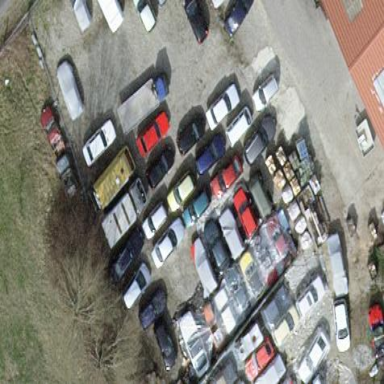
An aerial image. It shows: Scrap yard situated in industrial area.